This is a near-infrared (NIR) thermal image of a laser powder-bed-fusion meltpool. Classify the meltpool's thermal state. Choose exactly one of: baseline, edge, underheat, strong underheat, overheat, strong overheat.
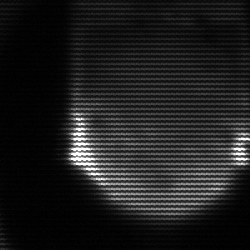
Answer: edge